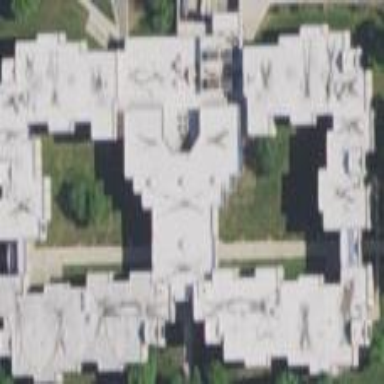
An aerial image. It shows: University building.